Question: Count the number of objects in the diagram.
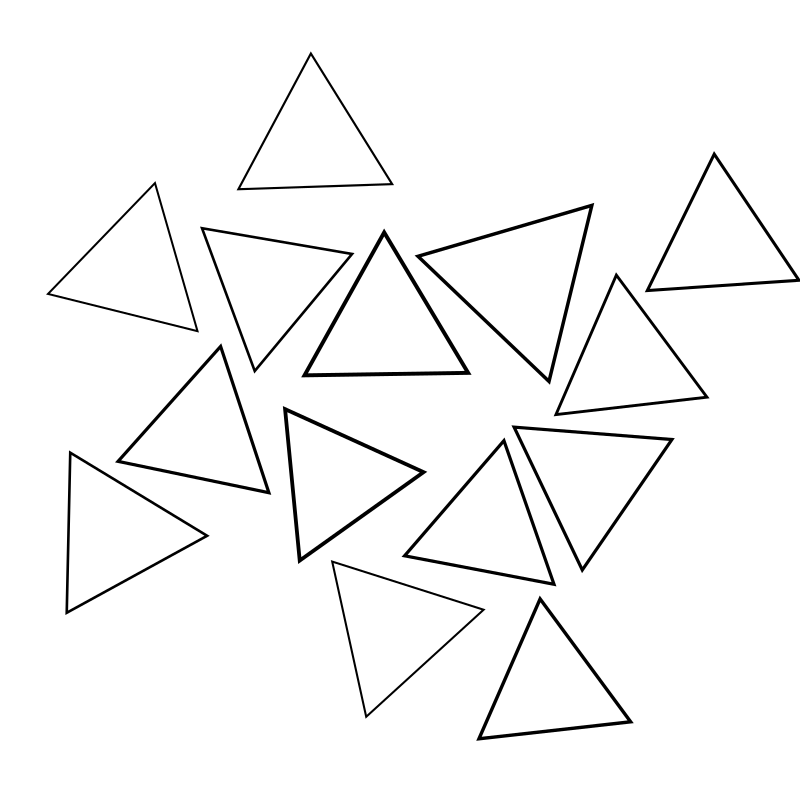
Answer: 14